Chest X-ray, PA view. Patient: 73 years old, sex M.
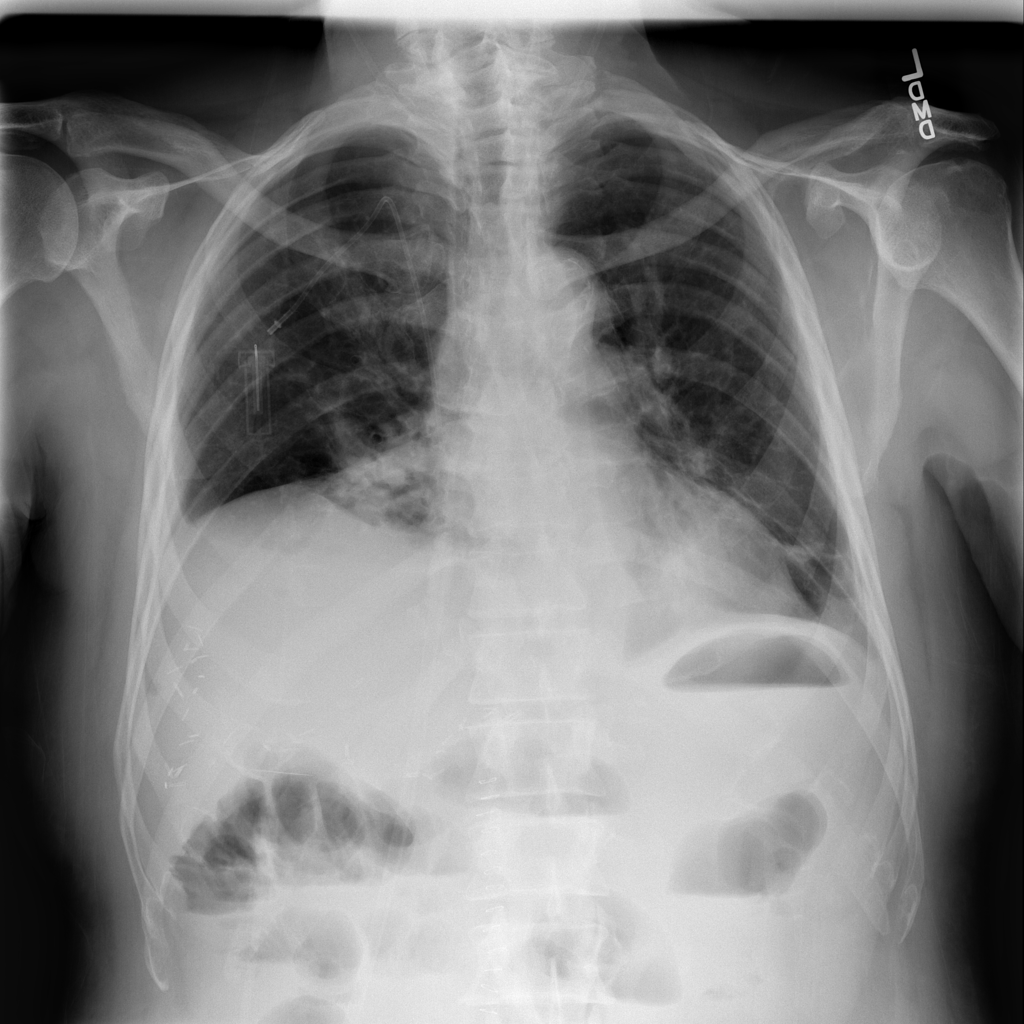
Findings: Atelectasis, Cardiomegaly, Consolidation, Effusion, Mass, Pleural_Thickening